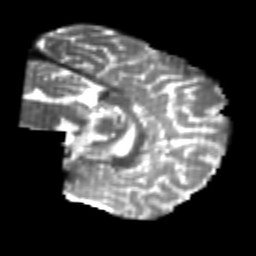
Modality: T2w
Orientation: sagittal
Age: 26
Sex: male
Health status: healthy
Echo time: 0.074 s